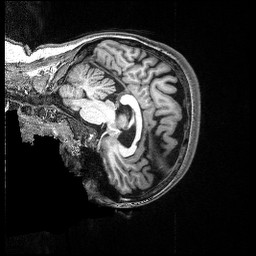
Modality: T1w
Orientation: sagittal
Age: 38
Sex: female
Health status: ill
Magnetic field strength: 3 T
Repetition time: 2.53 s
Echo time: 0.00331 s